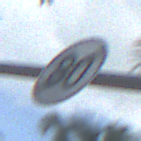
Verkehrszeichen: EndeGeschwindigkeit80
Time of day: MorningAfternoon
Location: Outdoor (Suburban)
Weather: PartlyCloudy
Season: NotSpecified
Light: Natural